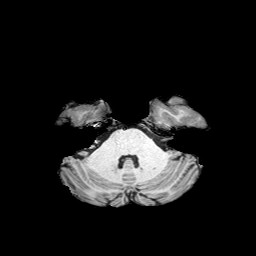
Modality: T1w
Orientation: coronal
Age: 21
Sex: female
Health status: healthy